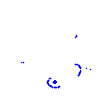
Particle: kaon